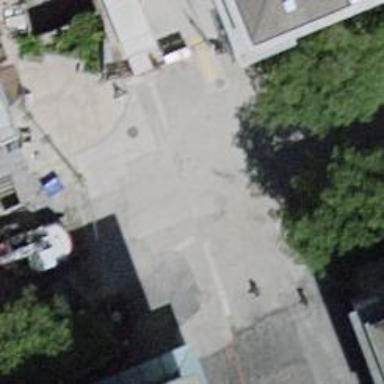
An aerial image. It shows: Pedestrian path with asphalt surface.